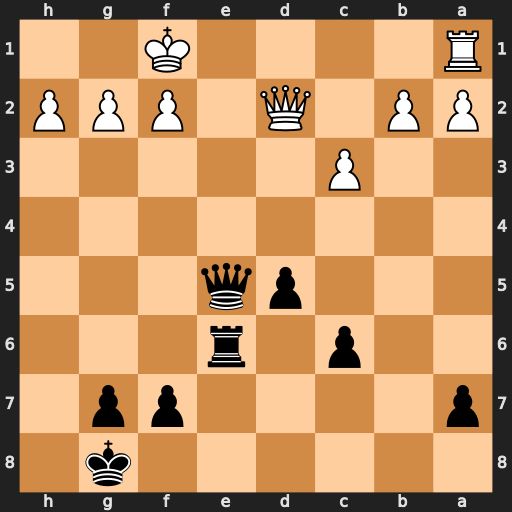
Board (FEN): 6k1/p4pp1/2p1r3/3pq3/8/2P5/PP1Q1PPP/R4K2
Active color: b
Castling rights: -
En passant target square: -
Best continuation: Qxh2 f3 Qh1+ Kf2 Qxa1